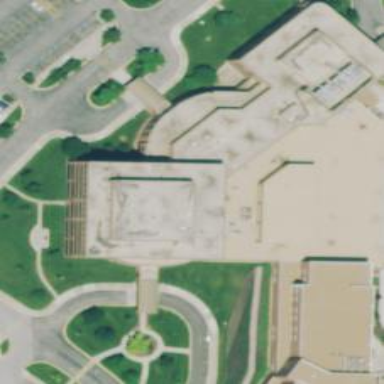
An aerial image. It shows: Hospital building.